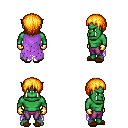
a pixel art fantasy rpg character, male body template, orc, green skin, maroon tattered cape, magenta pants, light blonde plain hairstyle, gold gloves, brown slippers, four views (front, back, left, right), 2x2 character sprite sheet, small pixel art, hard edges, no anti-aliasing